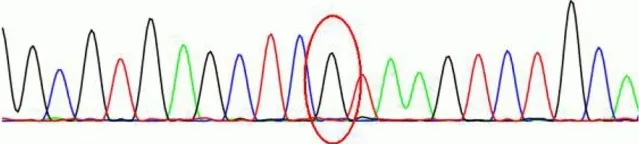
PCDH19 sequencing results of the parent-proband trio. Patient's mother.
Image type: chart (chart)